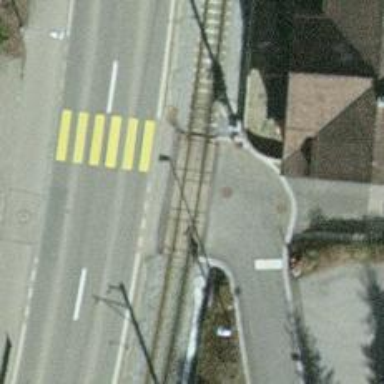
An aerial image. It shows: Level crossing along the railway.